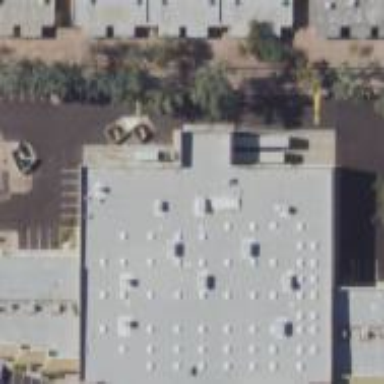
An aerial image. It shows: Building.